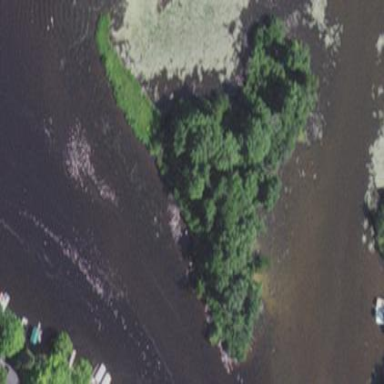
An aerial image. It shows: Islet surrounded by forest.